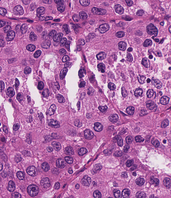
Tumor epithelial tissue: yes
Tumor-associated stroma tissue: no
Normal tissue: no